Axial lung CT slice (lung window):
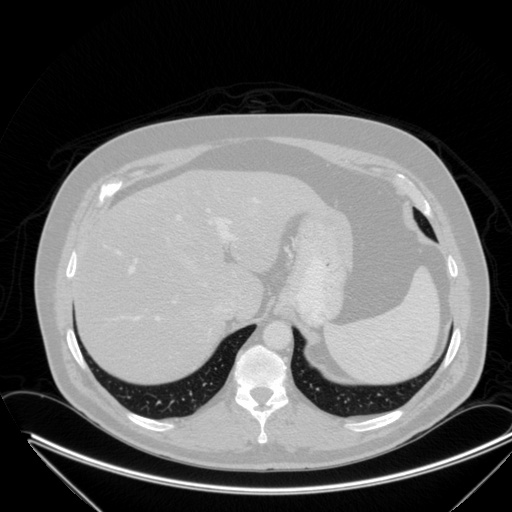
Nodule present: no